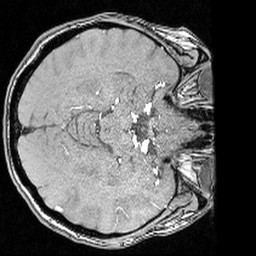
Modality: angio
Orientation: axial
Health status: ill
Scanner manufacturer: siemens
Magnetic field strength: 3 T
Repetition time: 0.022 s
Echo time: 0.00395 s